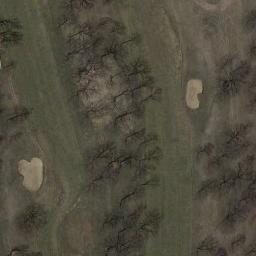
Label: golf_course